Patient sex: M
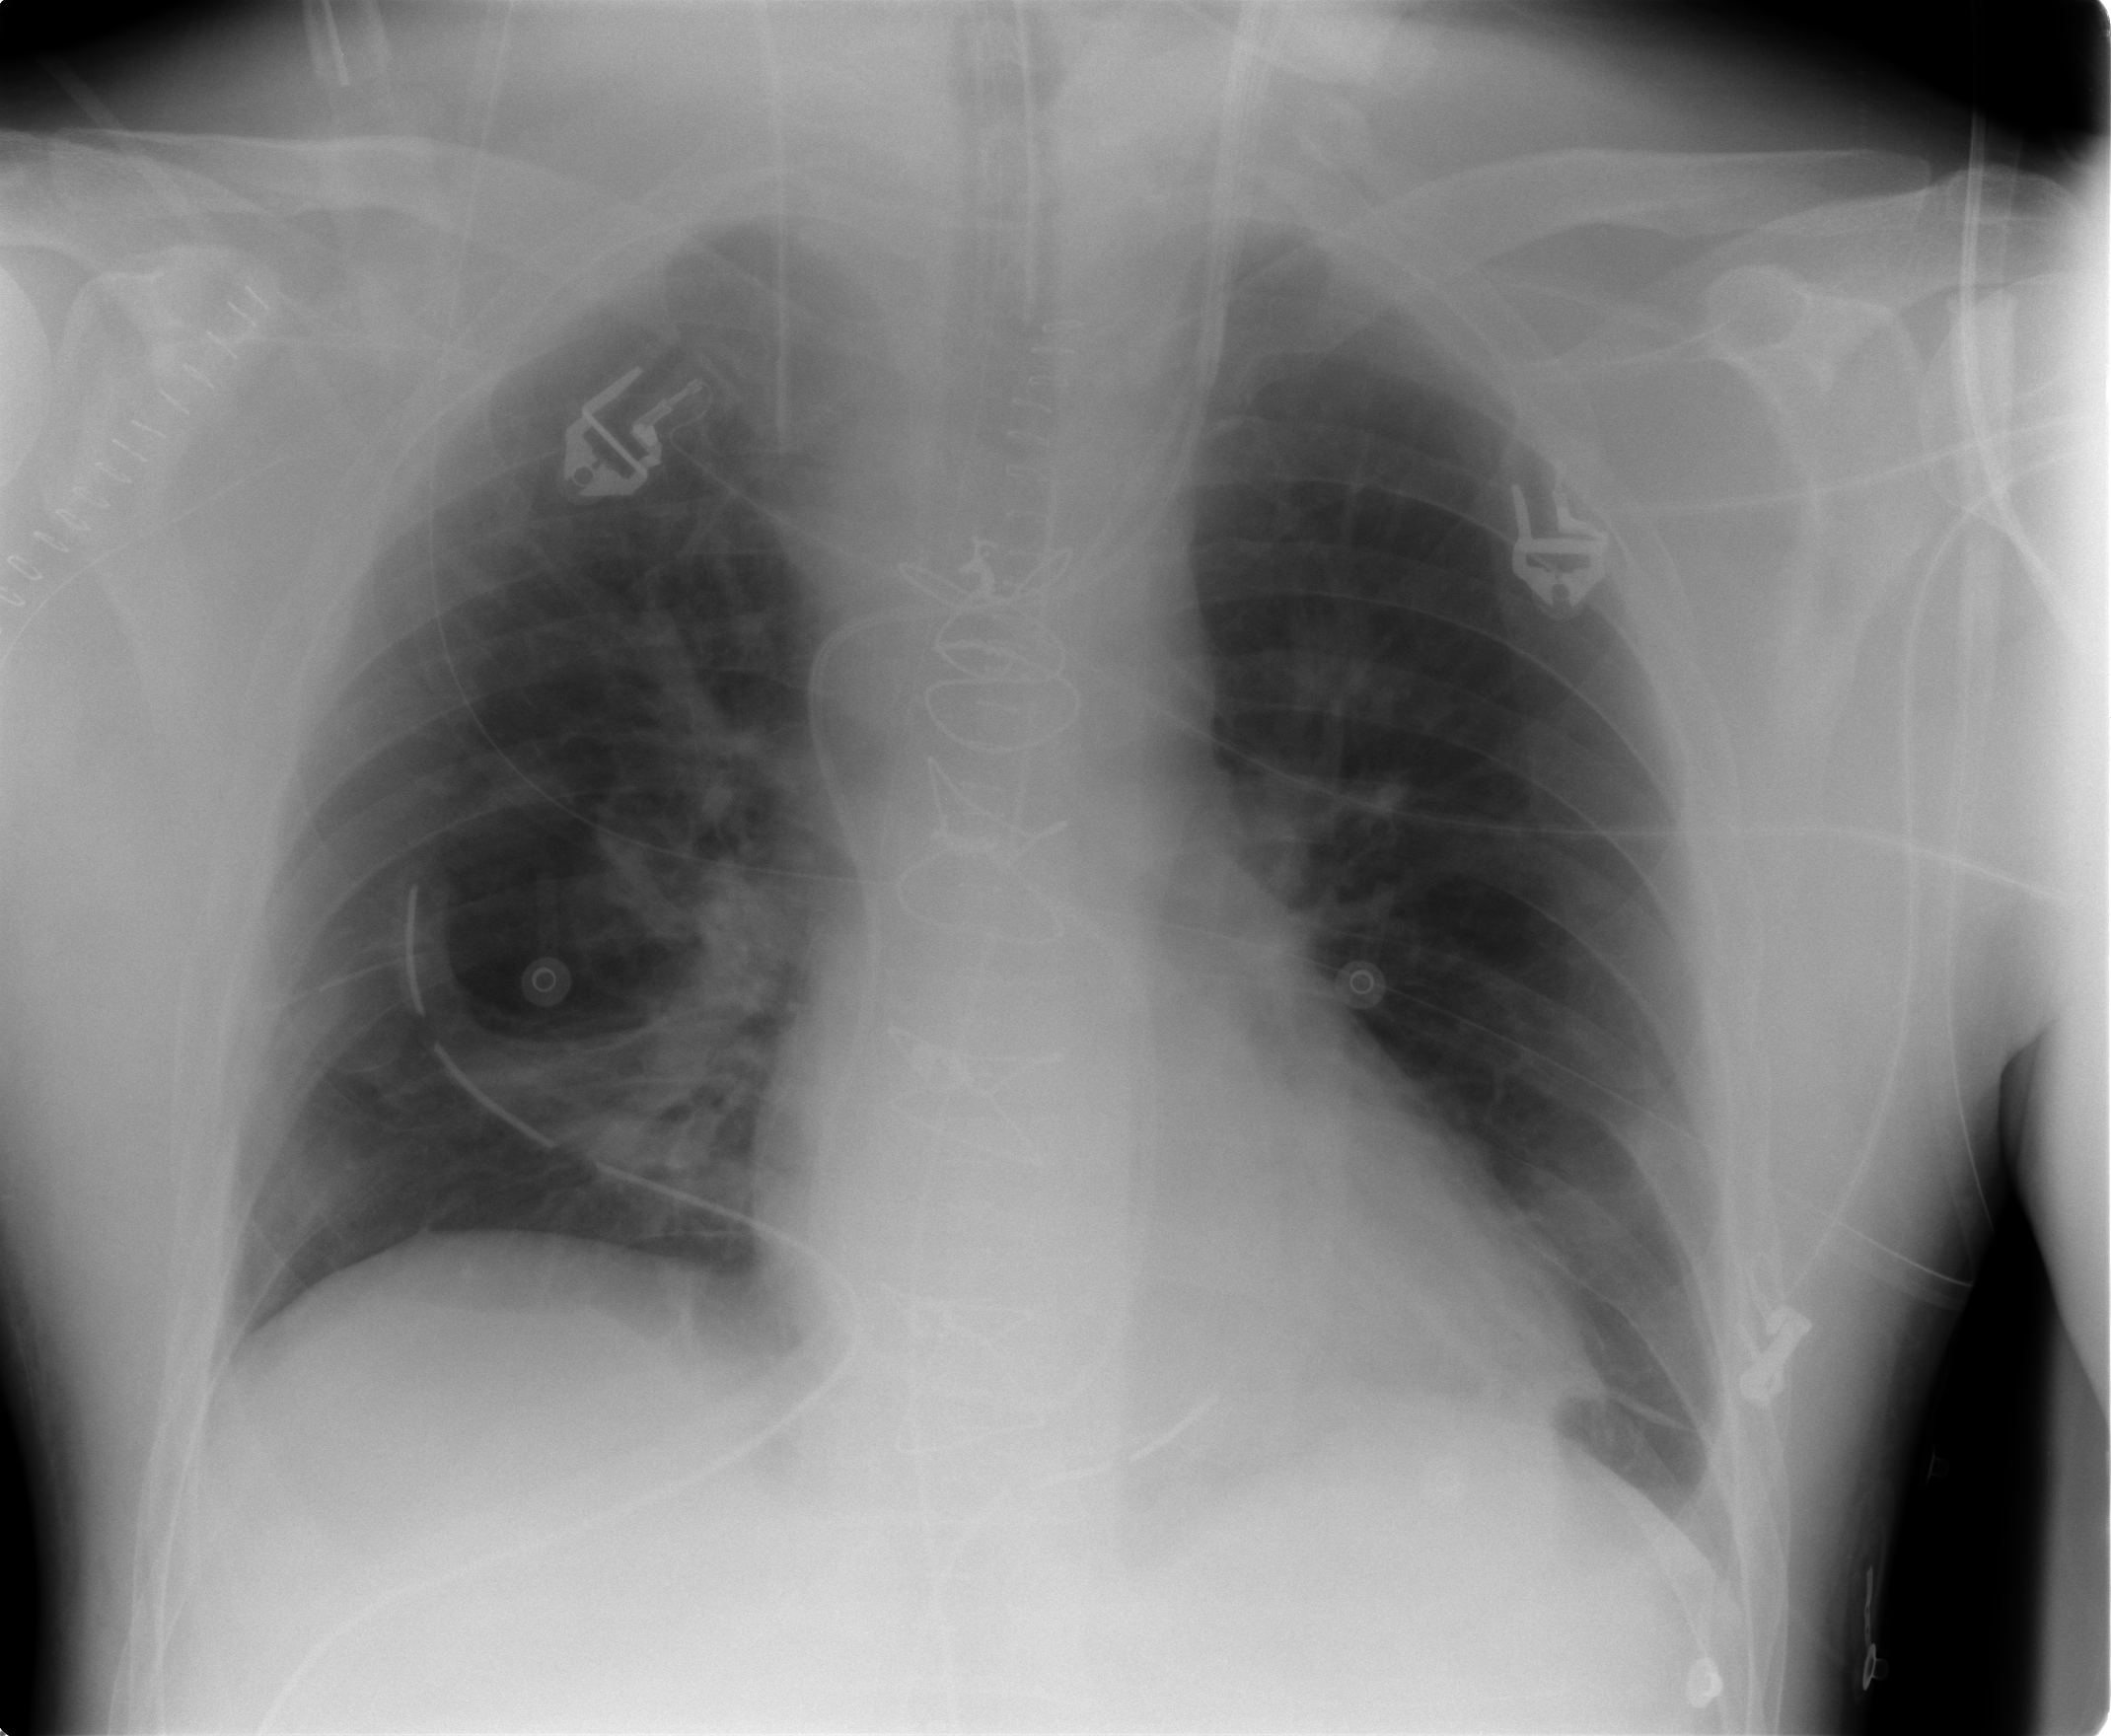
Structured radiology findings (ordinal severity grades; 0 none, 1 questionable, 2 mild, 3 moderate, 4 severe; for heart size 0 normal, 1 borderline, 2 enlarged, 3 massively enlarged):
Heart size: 0
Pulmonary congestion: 1
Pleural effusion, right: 0
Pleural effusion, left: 0
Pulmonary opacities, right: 0
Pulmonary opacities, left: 0
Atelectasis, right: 2
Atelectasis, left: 1